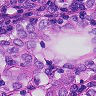
Metastatic tissue present: yes